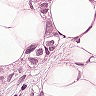
Metastatic tissue present: yes